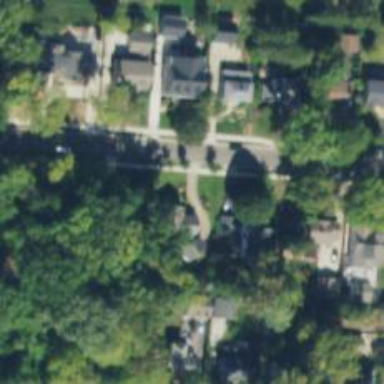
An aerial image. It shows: Residential driveway designated as service road.